Aerial crown-view tile of a tropical tree (Barro Colorado Island, Panama), acquired 20240716:
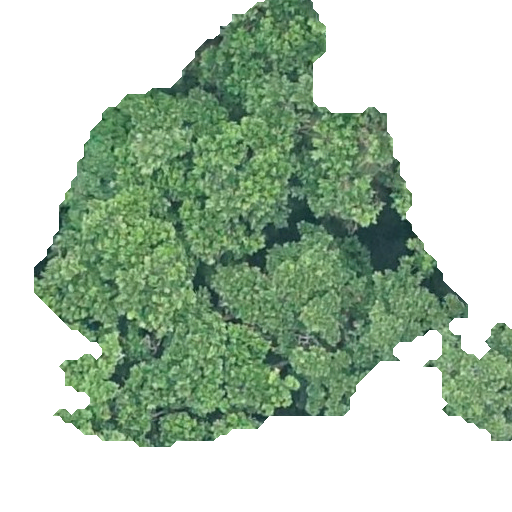
Species: Anacardium excelsum
GBIF accepted scientific name: Anacardium excelsum
Crown area: 204.696 m²